Question: How to automatically highlight all occurrences of a word, when you click on it?
I don't use mouse often, but would like my editor to be as interactive as it could be.

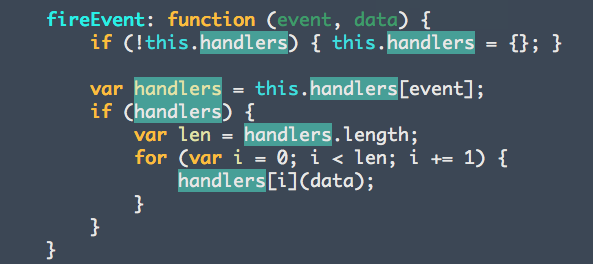
Answer: I've been using this snippet for selecting the current word: <URL>
I had a go at using this to construct something like what you're asking for. Probably not exactly what you want, but hopefully a starting point.
'''
(defun click-select-word (event)
(interactive "e")
(hi-lock-mode 0)
(let ((phrase (concat "\b" (regexp-quote (thing-at-point 'symbol)) "\b")))
(highlight-regexp phrase)))
(global-set-key [mouse-1] 'click-select-word)
'''